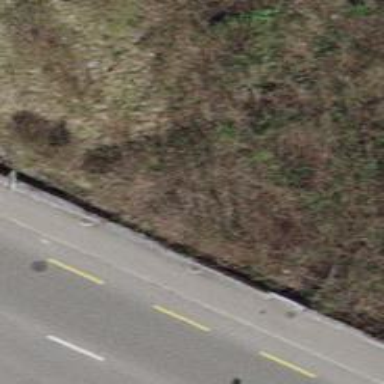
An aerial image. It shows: Concrete retaining wall.